Interaction volume radius: 10 \u00c5
Interaction volume height: 10 \u00c5
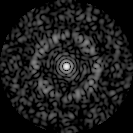
Disorder parameter: 0.829